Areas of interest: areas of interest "Zhangcha Swimming Pool"
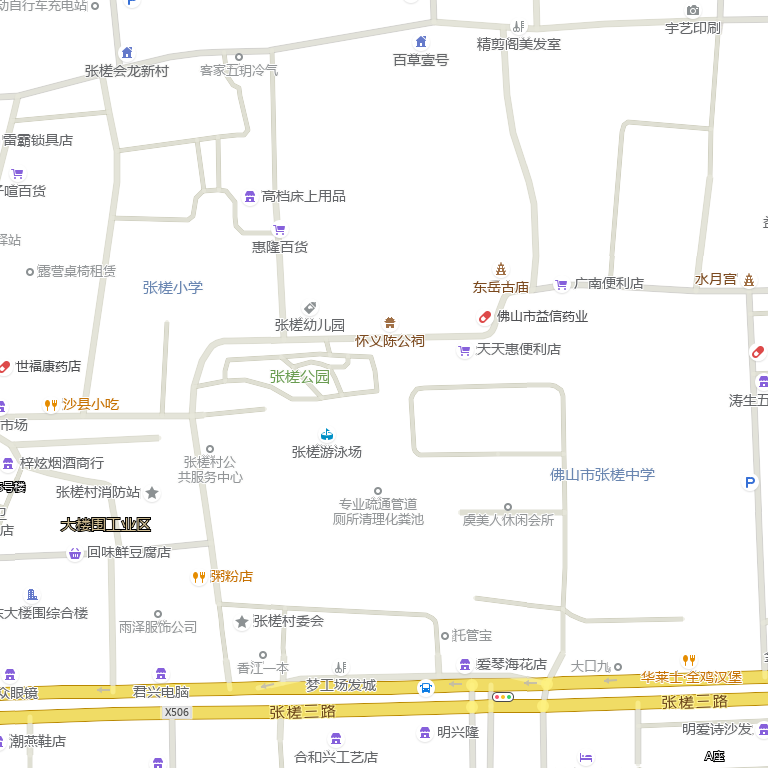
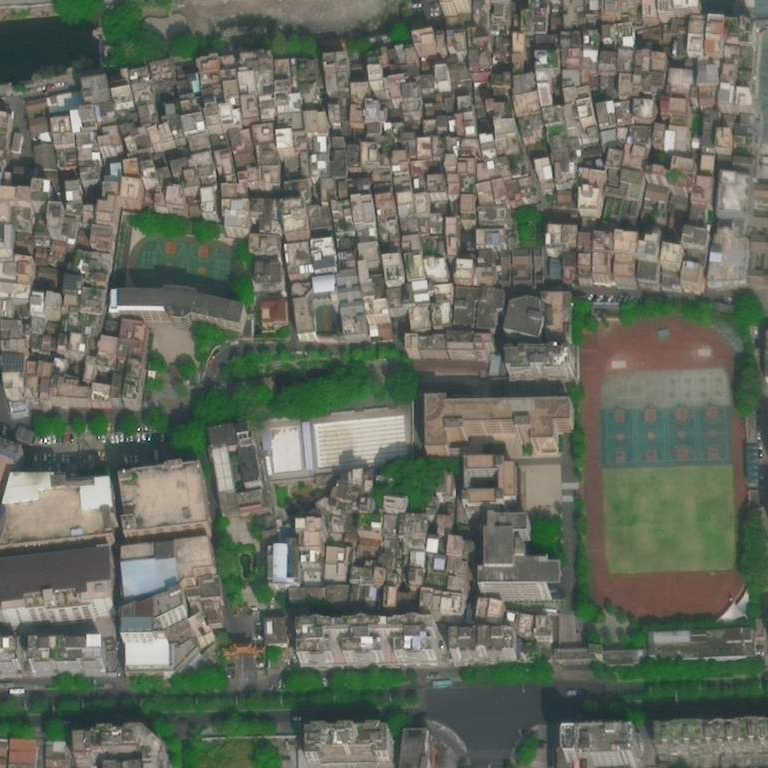